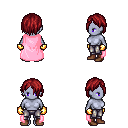
a pixel art fantasy rpg character, female body template, dark elf, purple skin, pink cape, metal pants, brunette bangs hairstyle, gold gloves, brown shoes, four views (front, back, left, right), 2x2 character sprite sheet, small pixel art, hard edges, no anti-aliasing